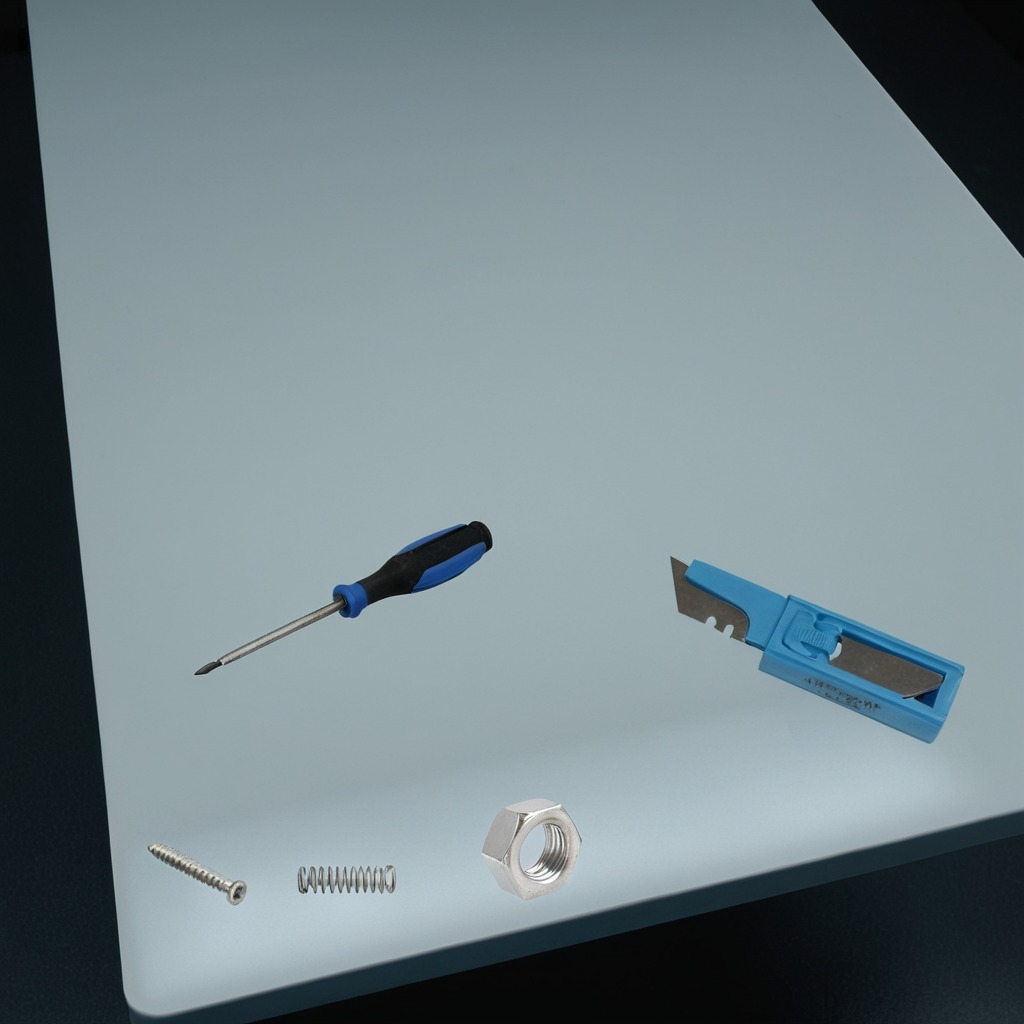
A utility knife, a metal machine screw, a coiled metal spring, a screwdriver, and a metal nut are lying on the clean empty table in a railway signal maintenance room.